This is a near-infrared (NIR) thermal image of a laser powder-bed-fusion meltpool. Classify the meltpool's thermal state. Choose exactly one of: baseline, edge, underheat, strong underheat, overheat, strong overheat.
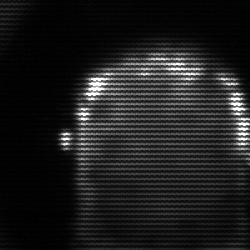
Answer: baseline